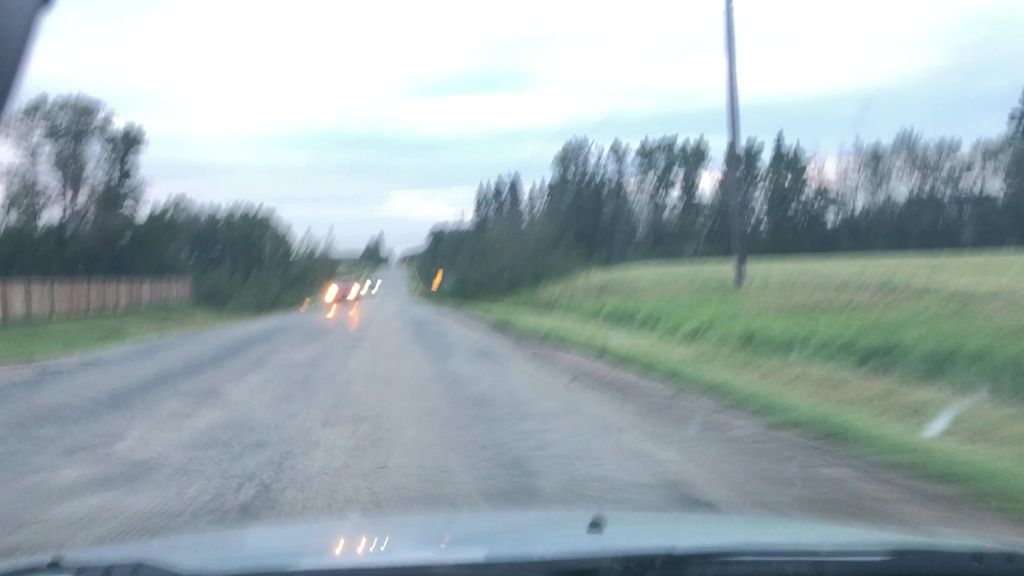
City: edmonton